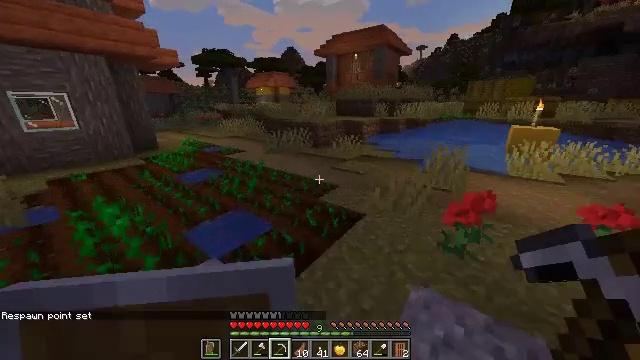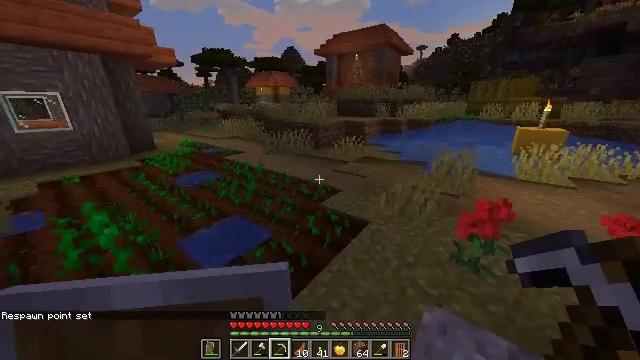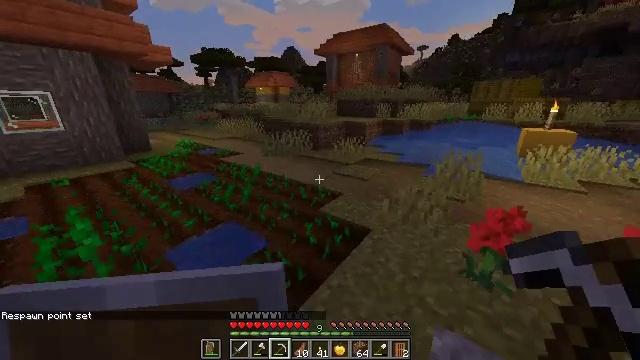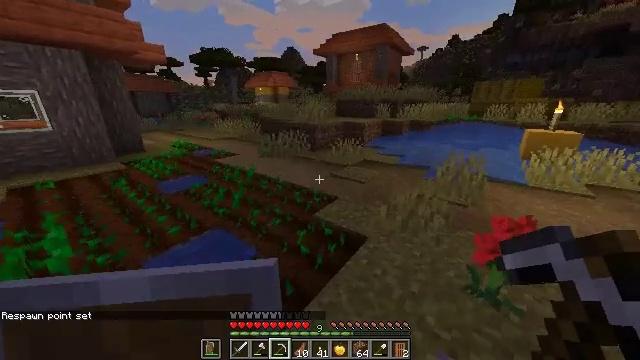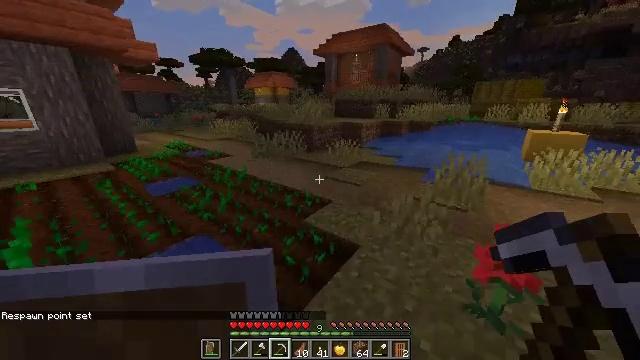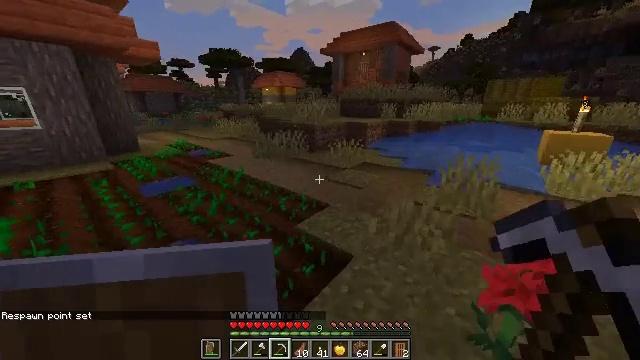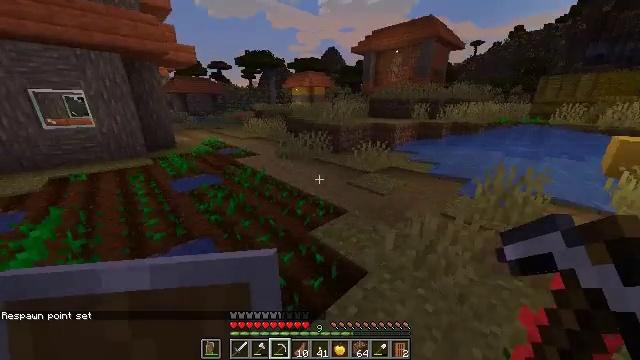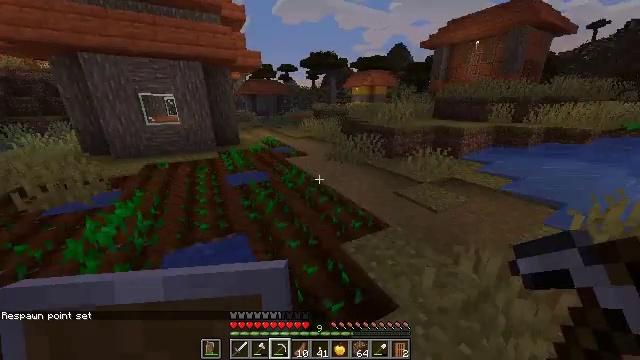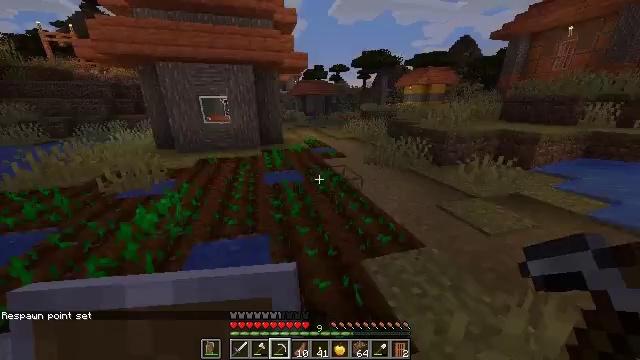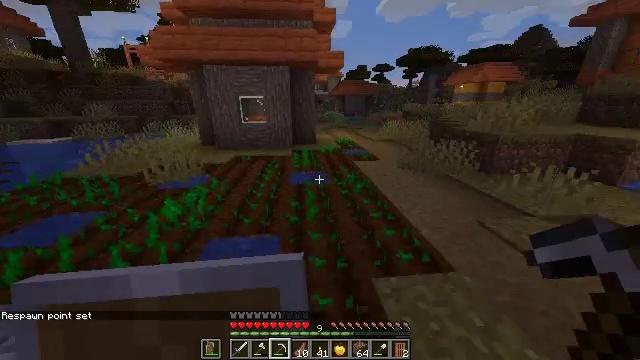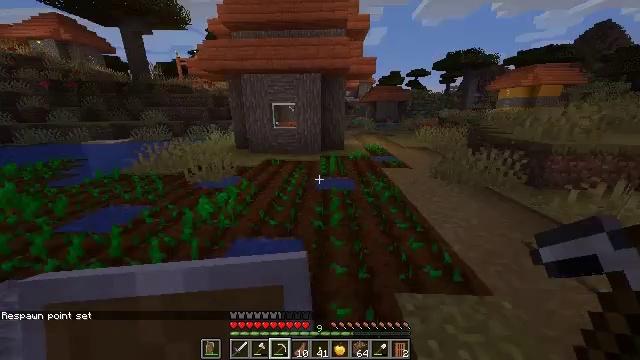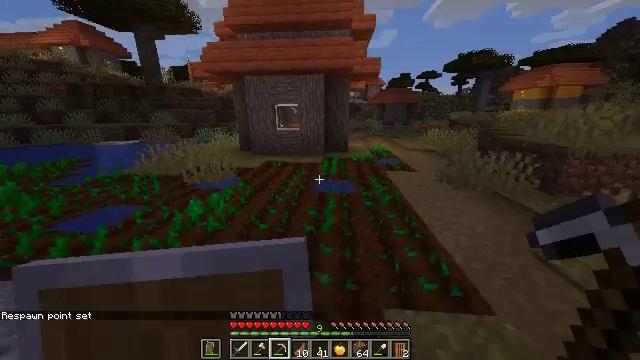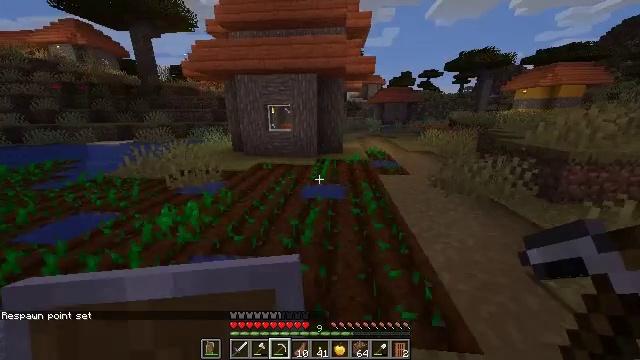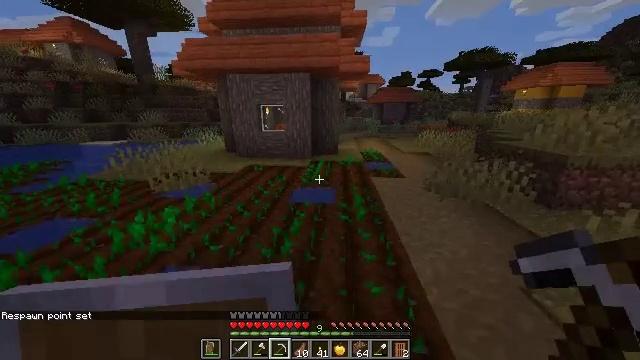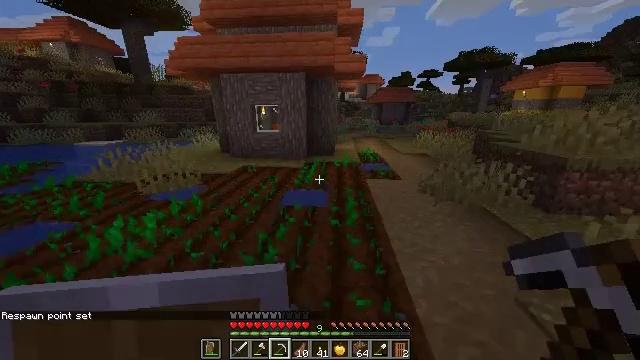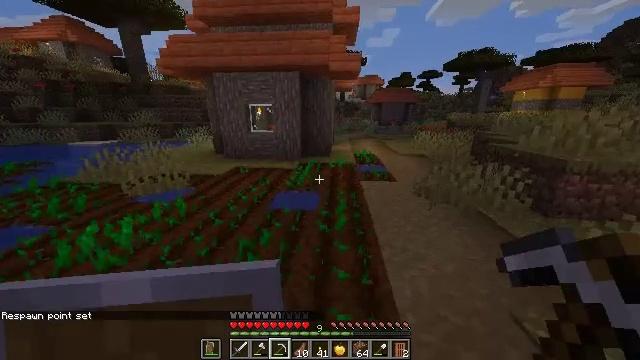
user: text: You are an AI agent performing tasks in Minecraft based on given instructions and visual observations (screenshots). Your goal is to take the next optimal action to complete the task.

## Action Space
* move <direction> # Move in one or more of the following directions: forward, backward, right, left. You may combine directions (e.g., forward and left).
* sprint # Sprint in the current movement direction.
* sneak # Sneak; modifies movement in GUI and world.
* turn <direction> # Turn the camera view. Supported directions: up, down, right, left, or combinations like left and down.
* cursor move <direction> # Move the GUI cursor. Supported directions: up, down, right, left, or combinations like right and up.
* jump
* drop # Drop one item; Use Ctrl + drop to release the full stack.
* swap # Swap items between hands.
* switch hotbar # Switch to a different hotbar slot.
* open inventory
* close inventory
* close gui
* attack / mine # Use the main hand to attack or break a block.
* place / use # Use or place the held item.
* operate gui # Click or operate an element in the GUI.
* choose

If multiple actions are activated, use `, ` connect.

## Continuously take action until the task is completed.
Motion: motion action
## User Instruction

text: Break the orange bed to collect it.
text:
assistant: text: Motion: move forward
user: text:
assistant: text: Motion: move forward and move right
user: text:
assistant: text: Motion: move forward and move right
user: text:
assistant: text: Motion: move forward and move right
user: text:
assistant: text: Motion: move forward and move right, turn left
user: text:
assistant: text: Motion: move forward and move right, turn left
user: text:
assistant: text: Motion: move forward and move right, turn left
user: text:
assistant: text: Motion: move forward and move right, turn left
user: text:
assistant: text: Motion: move forward and move right, turn left
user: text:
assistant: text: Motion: move forward and move right, turn left and up
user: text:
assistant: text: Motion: move forward and move right, turn left
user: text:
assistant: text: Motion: move forward and move right
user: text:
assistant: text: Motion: move forward and move right
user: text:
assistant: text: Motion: move forward and move right
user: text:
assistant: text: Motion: move forward and move right
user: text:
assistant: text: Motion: move forward and move right
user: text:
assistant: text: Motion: move forward and move right
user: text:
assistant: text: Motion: move forward and move right
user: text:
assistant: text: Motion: move forward and move right, sprint
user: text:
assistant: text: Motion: move forward and move right, sprint
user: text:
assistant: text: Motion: move forward, sprint
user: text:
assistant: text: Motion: move forward, sprint
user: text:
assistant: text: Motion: move forward
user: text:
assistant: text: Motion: move forward
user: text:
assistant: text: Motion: move forward and move right, turn right
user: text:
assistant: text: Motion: move forward and move right
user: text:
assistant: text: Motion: move forward and move right
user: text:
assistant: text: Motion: move forward and move right
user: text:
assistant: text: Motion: move forward and move right
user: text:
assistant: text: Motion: move forward and move right, turn left